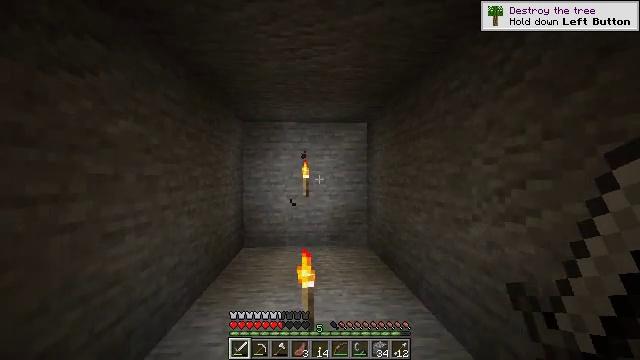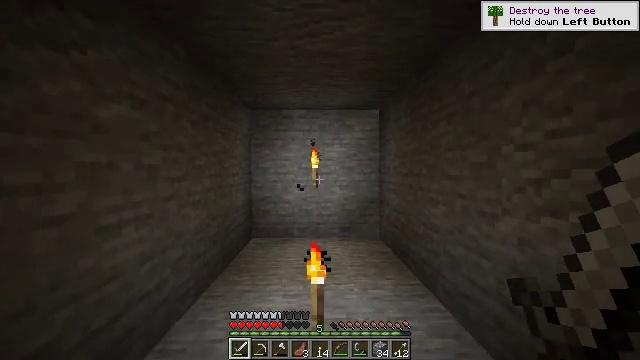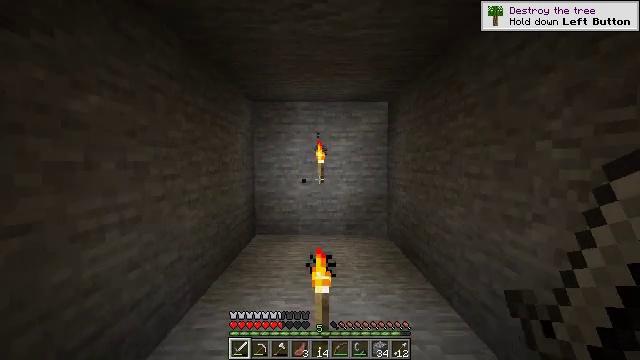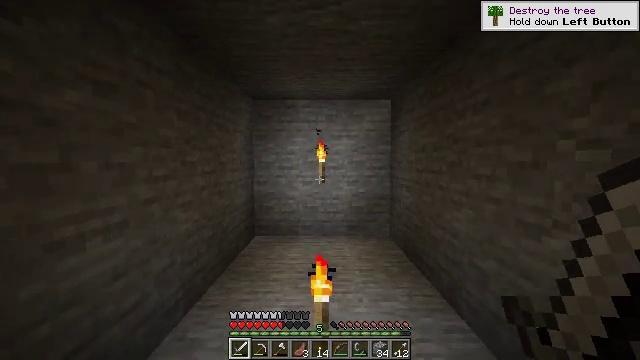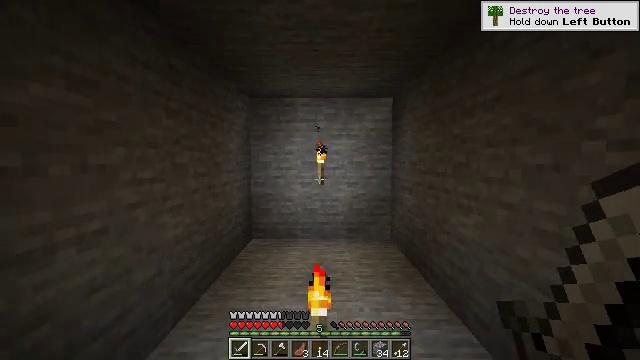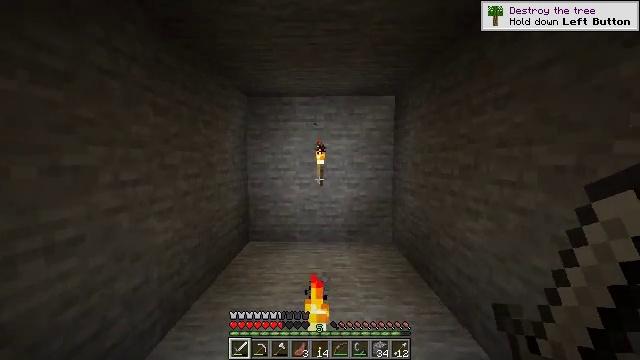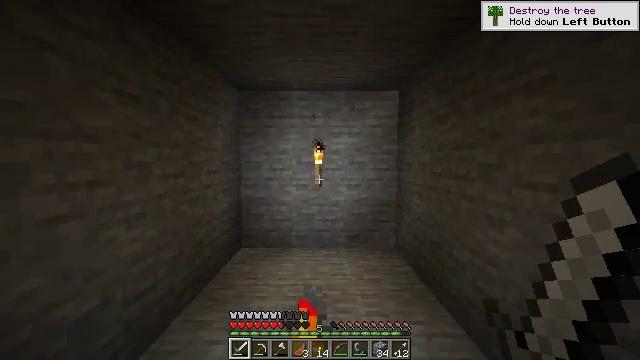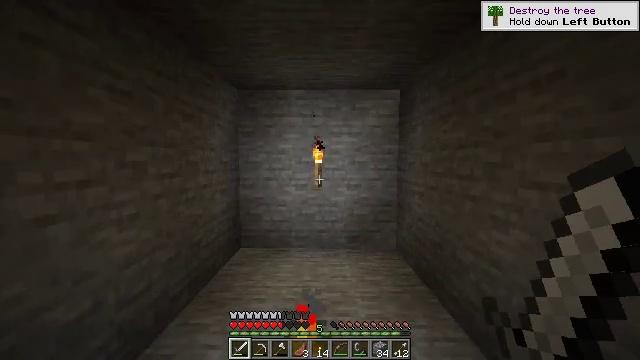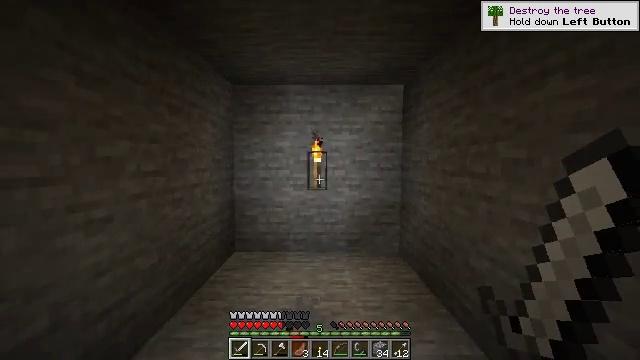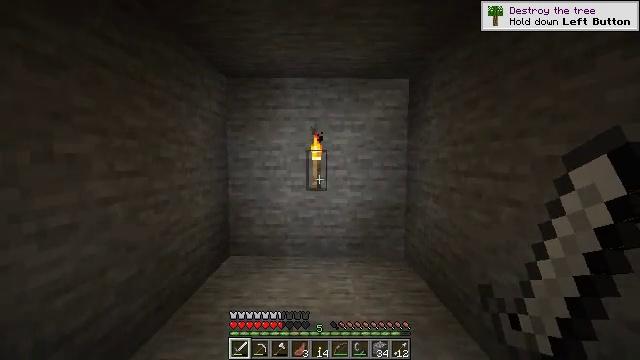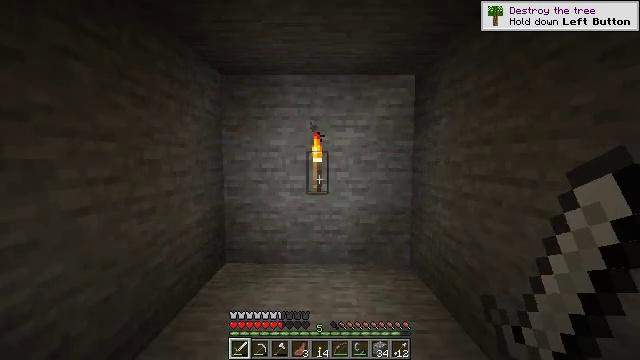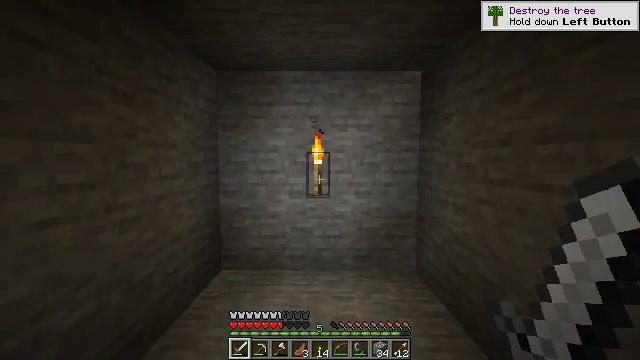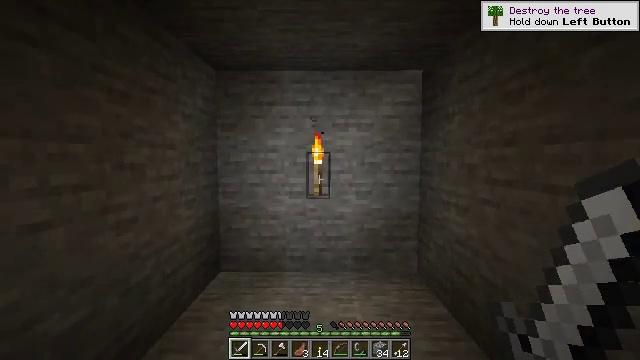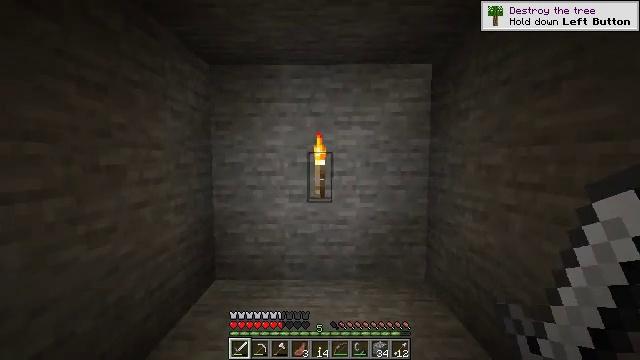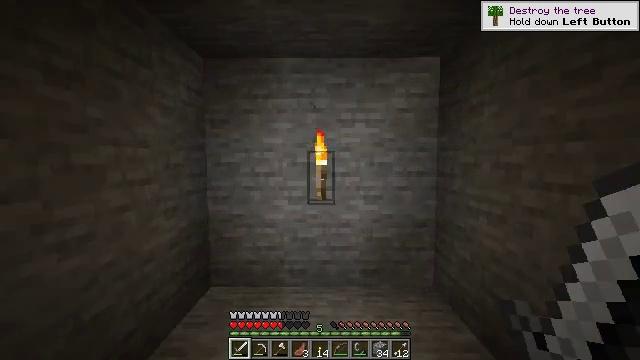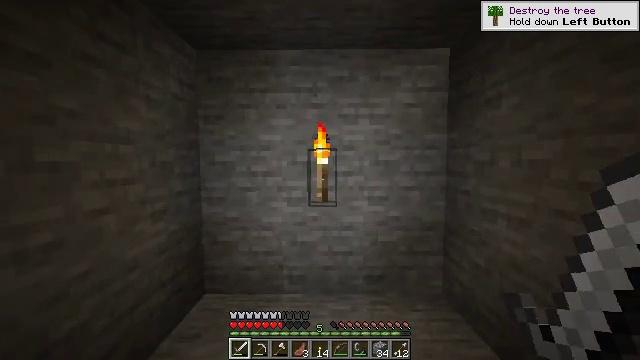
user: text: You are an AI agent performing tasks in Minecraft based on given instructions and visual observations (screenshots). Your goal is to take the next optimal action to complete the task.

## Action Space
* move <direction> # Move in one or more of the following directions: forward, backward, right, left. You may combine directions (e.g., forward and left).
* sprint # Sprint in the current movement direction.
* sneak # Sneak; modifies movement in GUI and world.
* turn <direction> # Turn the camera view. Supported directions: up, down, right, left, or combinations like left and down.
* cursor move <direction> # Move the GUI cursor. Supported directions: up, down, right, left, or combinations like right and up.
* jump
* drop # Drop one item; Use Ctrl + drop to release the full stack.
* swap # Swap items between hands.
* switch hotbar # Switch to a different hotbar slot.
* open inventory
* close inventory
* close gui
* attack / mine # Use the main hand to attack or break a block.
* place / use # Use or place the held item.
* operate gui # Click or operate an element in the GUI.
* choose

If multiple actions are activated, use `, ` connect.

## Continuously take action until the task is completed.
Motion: motion action
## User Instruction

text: Gather the wall torch from the wall.
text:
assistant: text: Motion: move forward, turn left and down
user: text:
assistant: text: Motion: move forward, turn left and down
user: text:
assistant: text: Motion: move forward
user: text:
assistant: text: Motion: move forward
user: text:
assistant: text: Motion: move forward
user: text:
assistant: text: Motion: move forward
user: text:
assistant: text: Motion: move forward
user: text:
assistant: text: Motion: move forward
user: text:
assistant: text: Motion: move forward
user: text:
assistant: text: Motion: move forward
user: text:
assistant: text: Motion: move forward
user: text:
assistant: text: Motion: move forward
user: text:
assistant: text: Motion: move forward
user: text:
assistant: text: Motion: move forward
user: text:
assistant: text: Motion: move forward
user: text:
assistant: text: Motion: move forward
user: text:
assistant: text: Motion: move forward
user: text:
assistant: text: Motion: move forward
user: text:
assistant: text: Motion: move forward
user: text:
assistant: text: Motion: move forward
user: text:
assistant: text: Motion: move forward, turn right and down
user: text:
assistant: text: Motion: move forward, turn down
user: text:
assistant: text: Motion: move forward
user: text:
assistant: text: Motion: move forward
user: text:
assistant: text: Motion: move forward
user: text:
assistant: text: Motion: move forward
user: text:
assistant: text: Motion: no_op
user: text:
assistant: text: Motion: turn left and down
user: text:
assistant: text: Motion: turn left and down
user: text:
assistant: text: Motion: turn left and down